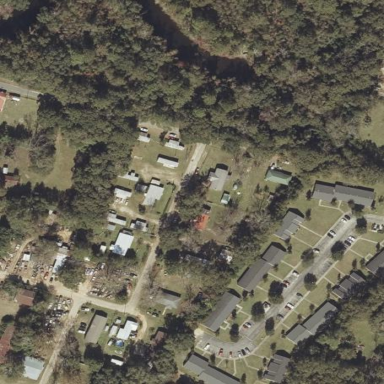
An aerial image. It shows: Residential area known as trailer park.